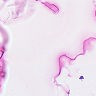
Metastatic tissue present: no